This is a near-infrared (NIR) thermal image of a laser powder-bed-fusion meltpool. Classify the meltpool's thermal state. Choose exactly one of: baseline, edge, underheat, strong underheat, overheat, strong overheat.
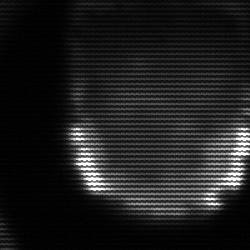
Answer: edge